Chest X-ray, PA view. Patient: 65 years old, sex M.
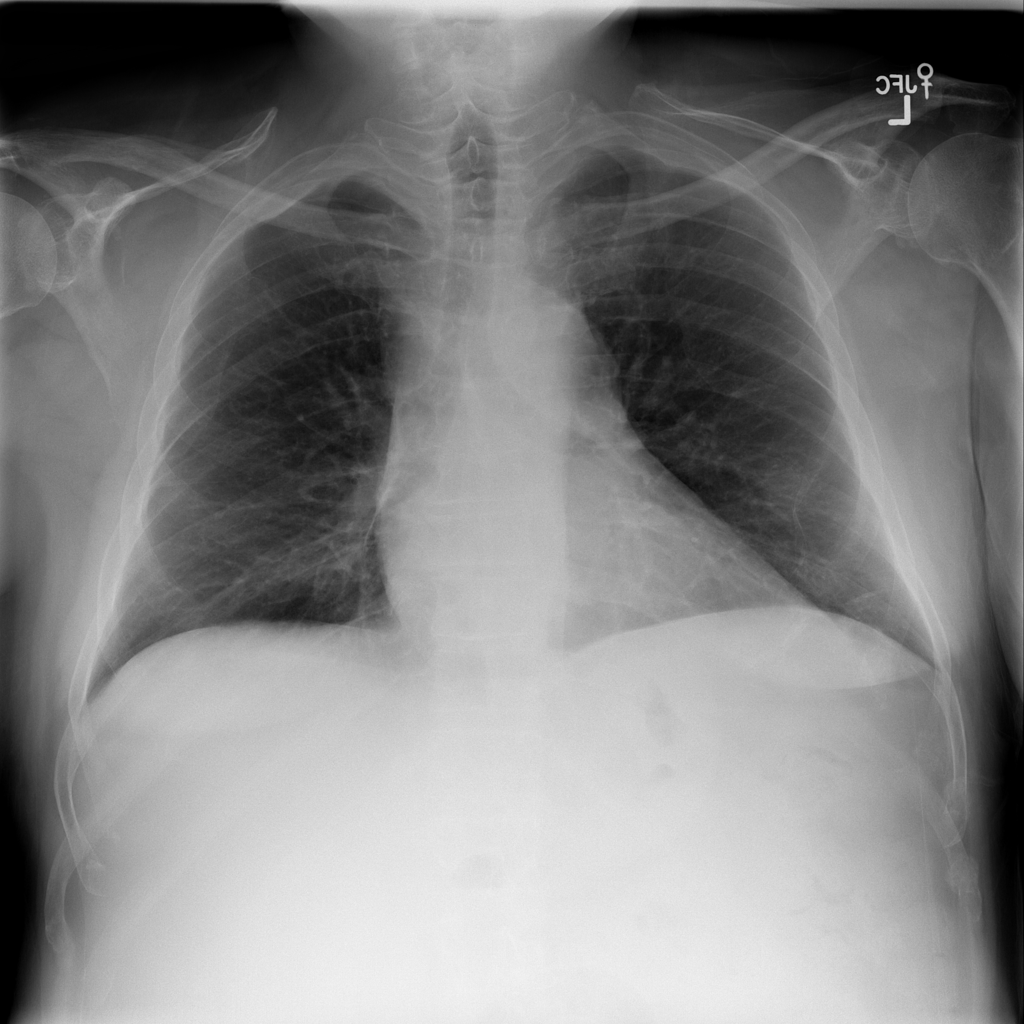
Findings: No Finding